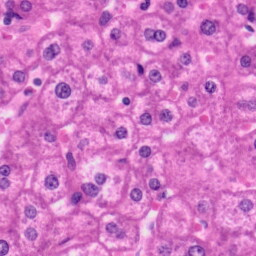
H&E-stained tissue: Liver